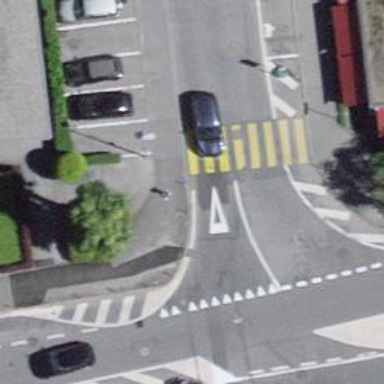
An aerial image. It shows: Uncontrolled zebra crossing on the road.